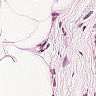
Metastatic tissue present: no